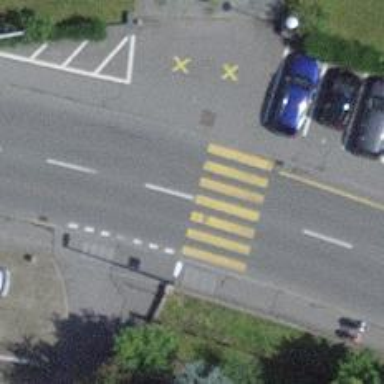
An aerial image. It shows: Uncontrolled zebra crossing with notable zebra markings.